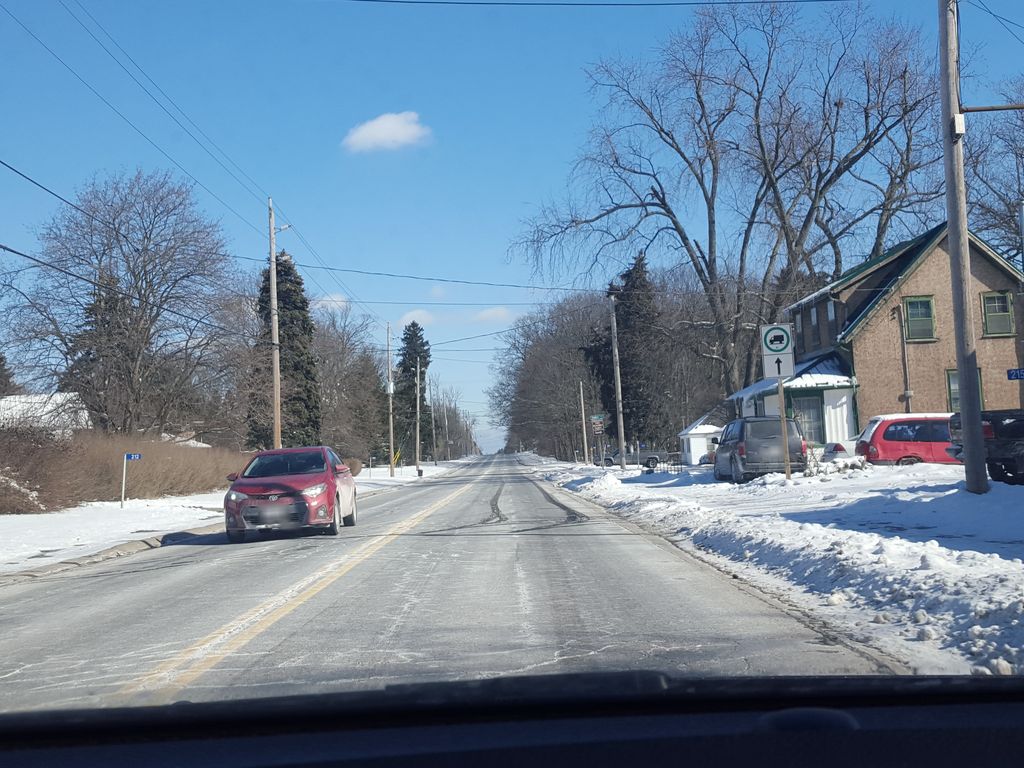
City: hamilton